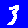
Digit: 3